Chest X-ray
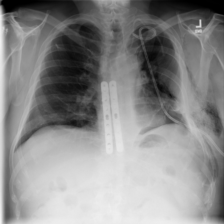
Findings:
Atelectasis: negative
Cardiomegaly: negative
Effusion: negative
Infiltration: negative
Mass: negative
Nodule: negative
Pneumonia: negative
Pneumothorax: positive
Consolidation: negative
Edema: negative
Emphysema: positive
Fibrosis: negative
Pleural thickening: negative
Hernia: negative